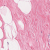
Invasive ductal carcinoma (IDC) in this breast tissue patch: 0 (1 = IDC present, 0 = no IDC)